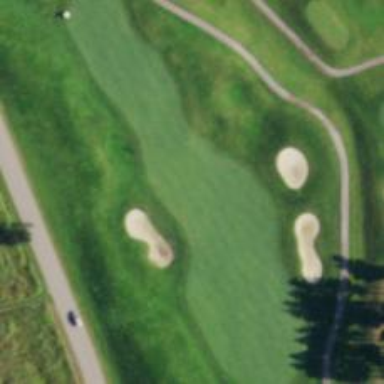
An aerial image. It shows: View of golf hole.